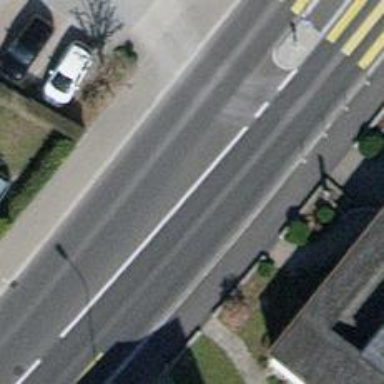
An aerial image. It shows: Secondary road with asphalt surface and dedicated cycle lane.